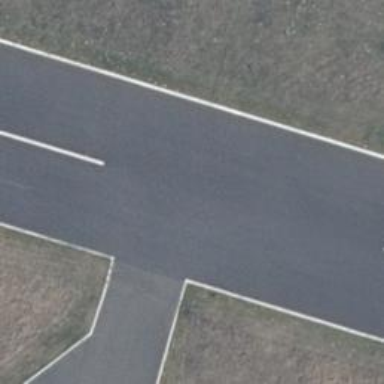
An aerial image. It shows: Runway at airport.